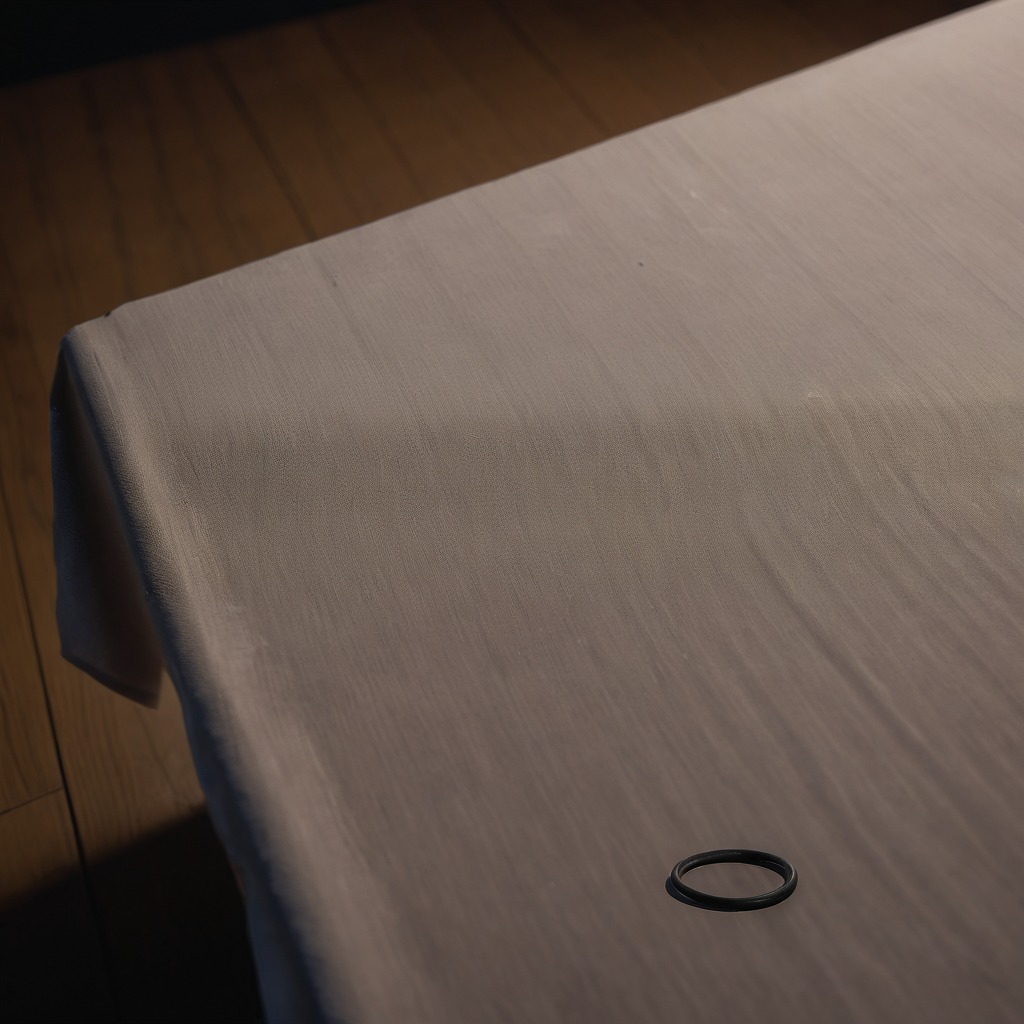
A rubber O-ring is lying on a wooden table inside a workshop at night.